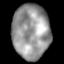
Tissue: lung
Cell type: Epithelial cells
Senescence score: 0.1314
Nuclear area (px): 1999
Mean DAPI intensity: 150.081